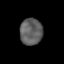
Tissue: lung
Cell type: Epithelial cells
Senescence score: 0.2354
Nuclear area (px): 589
Mean DAPI intensity: 95.024